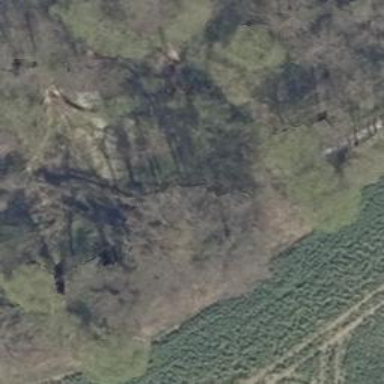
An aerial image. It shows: Woodland consisting of broadleaved trees.